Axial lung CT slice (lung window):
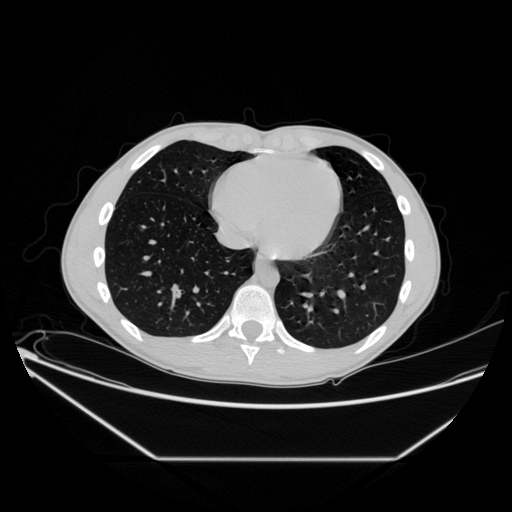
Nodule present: no